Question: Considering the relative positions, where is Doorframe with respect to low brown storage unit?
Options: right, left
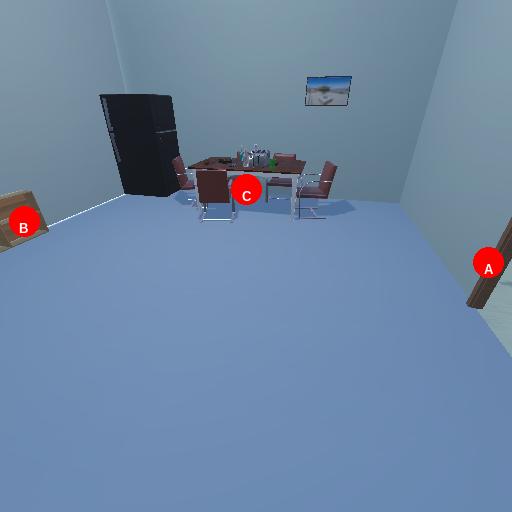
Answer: right